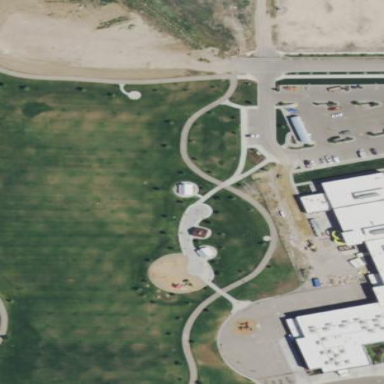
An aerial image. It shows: Park.